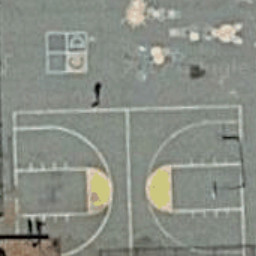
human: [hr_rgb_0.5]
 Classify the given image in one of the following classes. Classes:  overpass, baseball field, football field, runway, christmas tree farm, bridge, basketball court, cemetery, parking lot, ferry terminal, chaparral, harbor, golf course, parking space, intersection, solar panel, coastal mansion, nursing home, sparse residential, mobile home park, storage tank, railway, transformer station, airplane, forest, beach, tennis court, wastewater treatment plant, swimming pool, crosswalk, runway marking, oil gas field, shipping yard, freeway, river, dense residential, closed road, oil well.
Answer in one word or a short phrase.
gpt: basketball court